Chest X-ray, AP view. Patient: 32 years old, sex M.
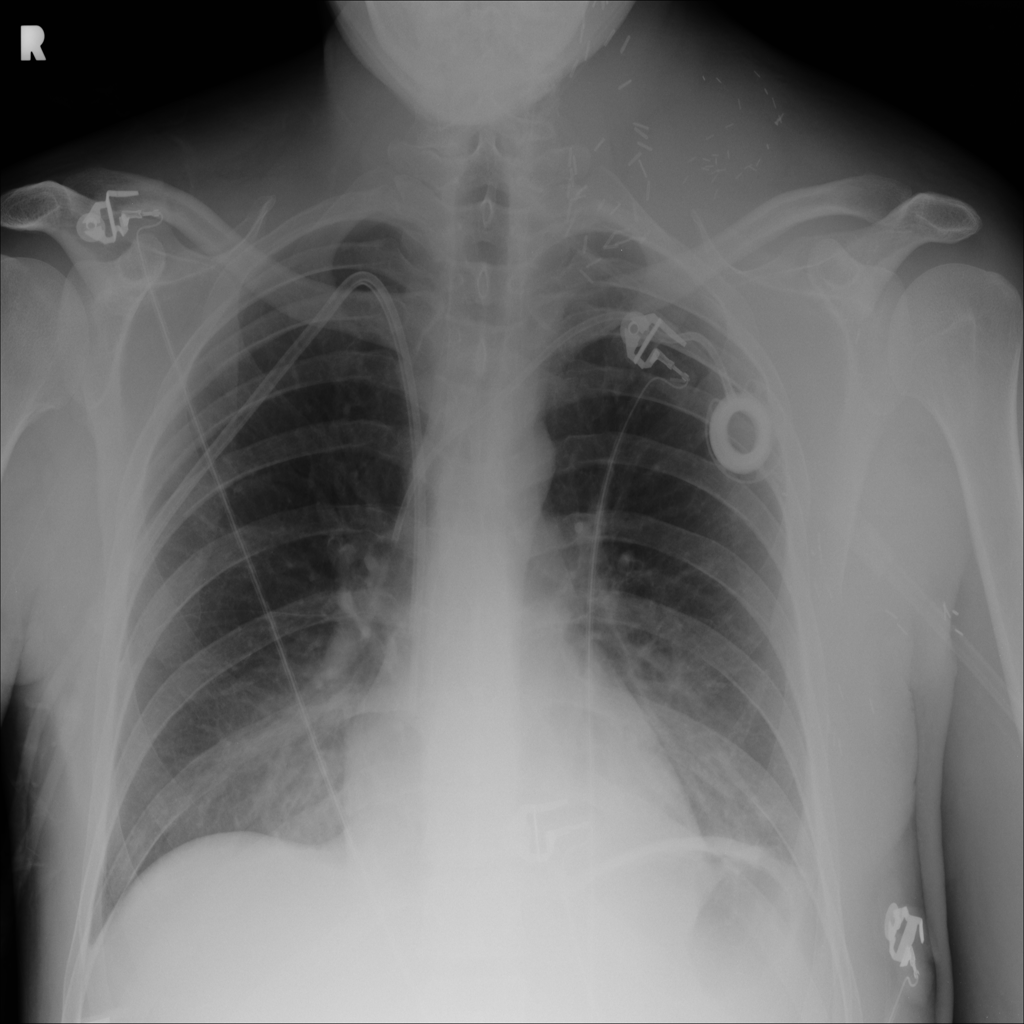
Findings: Infiltration